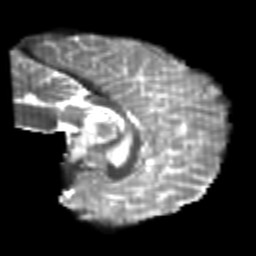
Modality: T2w
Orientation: sagittal
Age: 24
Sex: male
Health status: healthy
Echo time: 0.074 s